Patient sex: M
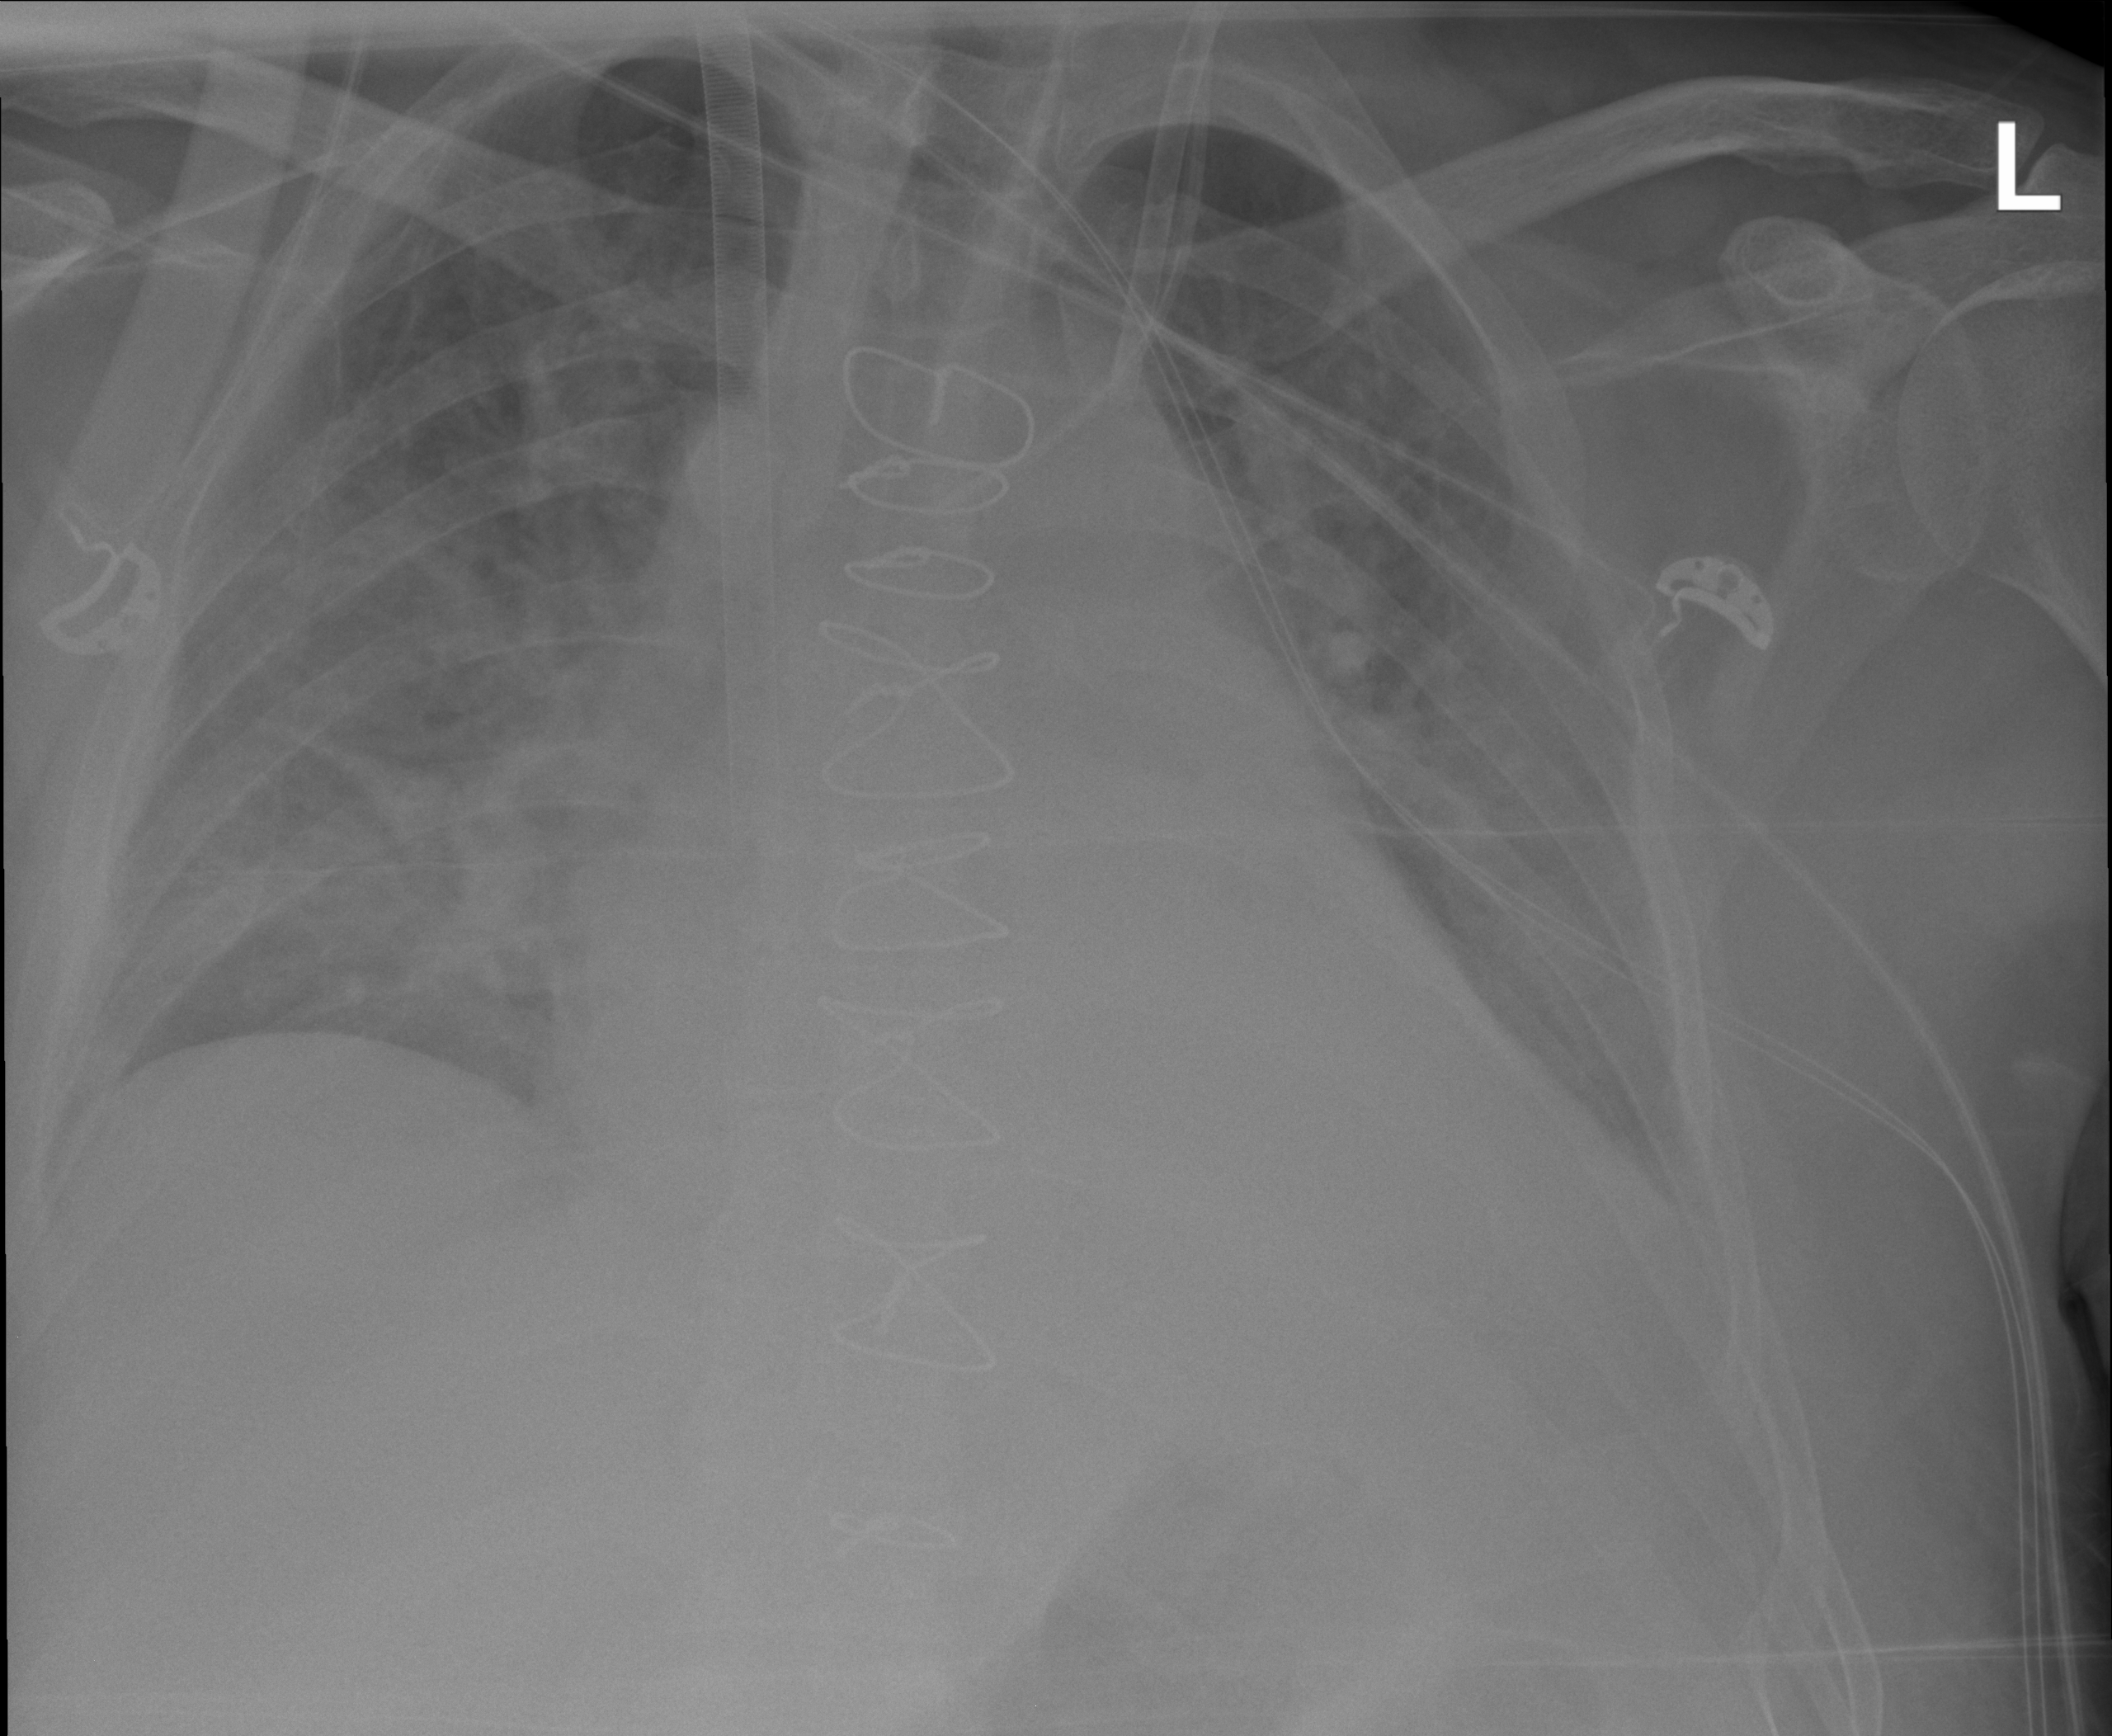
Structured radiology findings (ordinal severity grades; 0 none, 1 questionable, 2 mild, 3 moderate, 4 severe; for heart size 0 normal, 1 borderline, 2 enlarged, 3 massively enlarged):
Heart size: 2
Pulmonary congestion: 2
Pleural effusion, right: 0
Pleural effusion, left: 2
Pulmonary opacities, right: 2
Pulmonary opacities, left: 0
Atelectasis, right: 0
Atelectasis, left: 0